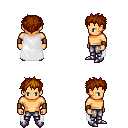
a pixel art fantasy rpg character, male body template, human, tanned skin, white cape, metal pants, brunette bedhead hairstyle, leather bracers, metal boots, four views (front, back, left, right), 2x2 character sprite sheet, small pixel art, hard edges, no anti-aliasing